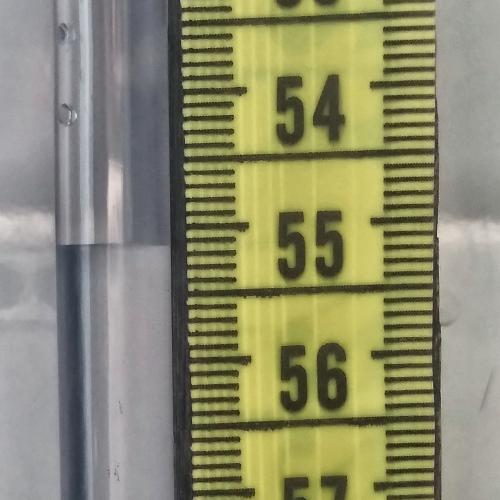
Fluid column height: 55.1 cm